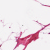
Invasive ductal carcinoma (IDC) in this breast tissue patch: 0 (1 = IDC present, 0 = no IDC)